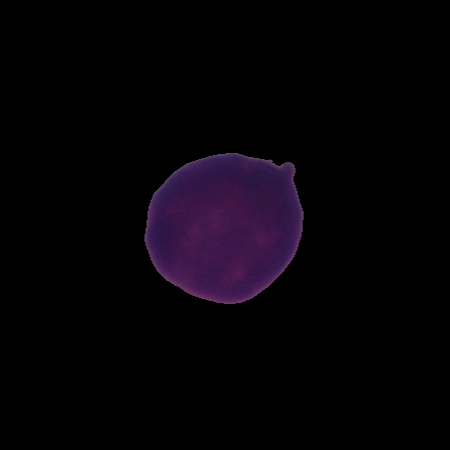
Label: healthy